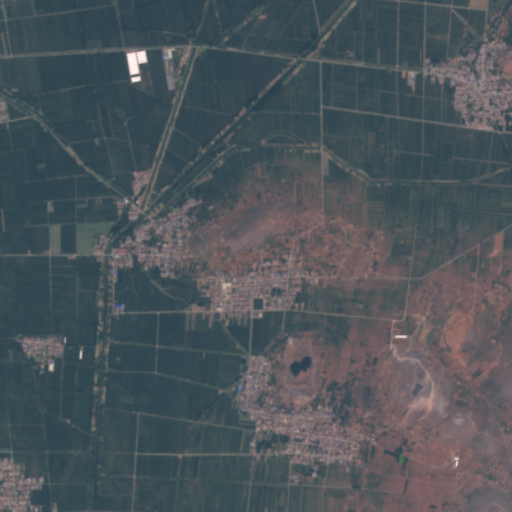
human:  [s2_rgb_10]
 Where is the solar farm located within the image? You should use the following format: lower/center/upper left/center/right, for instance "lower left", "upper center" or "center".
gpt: The solar farm is located in the upper right of the image.
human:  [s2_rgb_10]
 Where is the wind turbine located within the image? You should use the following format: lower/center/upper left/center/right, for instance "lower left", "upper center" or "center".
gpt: The wind turbine is located in the lower right of the image.
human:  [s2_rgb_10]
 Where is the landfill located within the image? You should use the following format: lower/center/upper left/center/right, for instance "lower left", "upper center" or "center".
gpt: There is no landfill in the image.